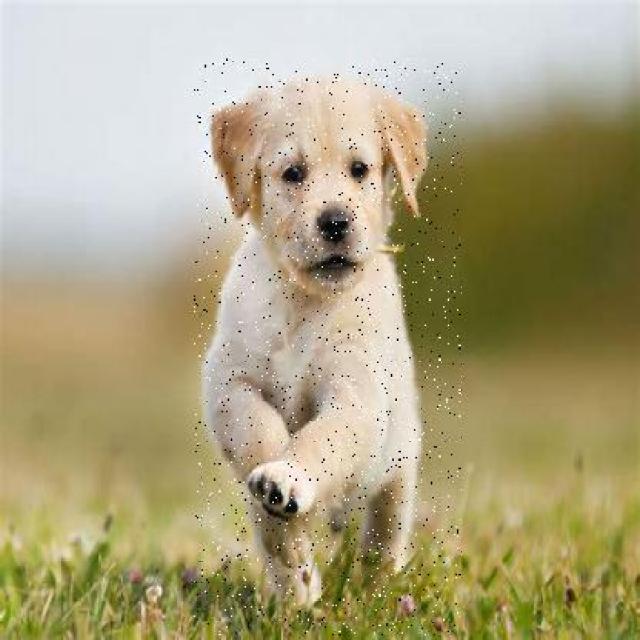
Healthy canine skin — no visible lesions, inflammation, or abnormalities. The skin and coat appear normal.